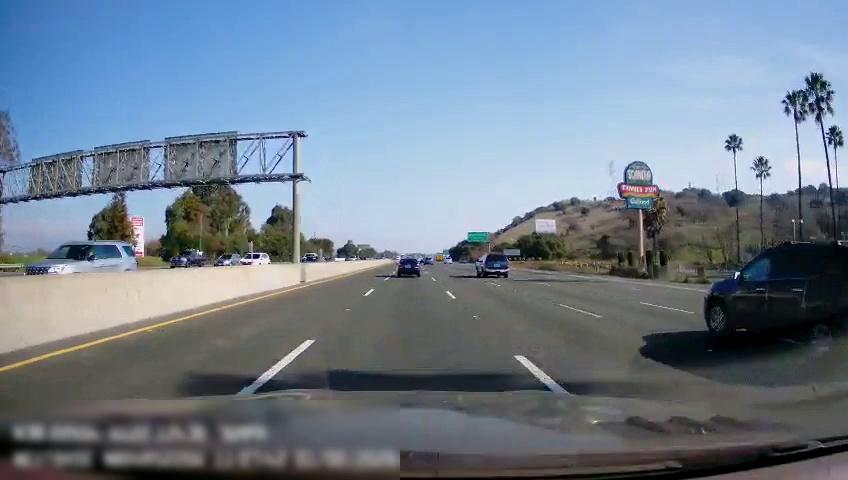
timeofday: Day
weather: Sunny
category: Drivable Space
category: Vehicles | SUV
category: Vehicles | SUV
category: Vehicles | SUV
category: Vehicles | SUV
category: Vehicles | SUV
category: Vehicles | Car
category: Vehicles | Car
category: Vehicles | Car
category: Vehicles | Truck
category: Lanes | Alternate Lane
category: Lanes | Current Lane
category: Lanes | Current Lane
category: Lanes | Alternate Lane
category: Lanes | Alternate Lane
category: Lanes | Alternate Lane
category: Lanes | Alternate Lane
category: Traffic | Signs
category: Traffic | Signs
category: Traffic | Signs
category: Traffic | Signs
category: Traffic | Signs
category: Traffic | Signs